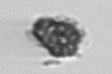
Label: Syracosphaera_pulchra